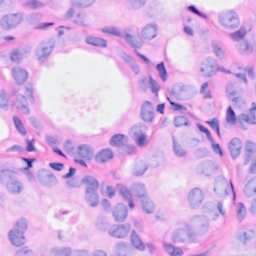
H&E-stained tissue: Breast